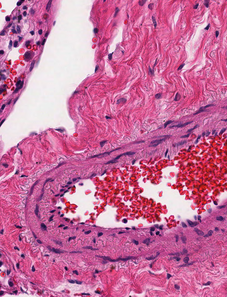
Tumor epithelial tissue: no
Tumor-associated stroma tissue: yes
Normal tissue: no